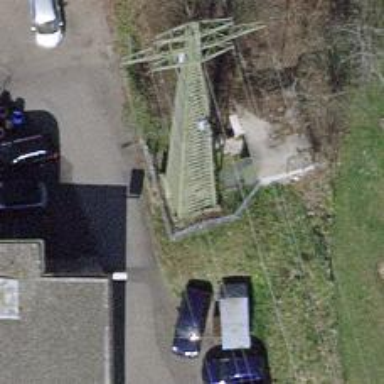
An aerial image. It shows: Power line in the image.